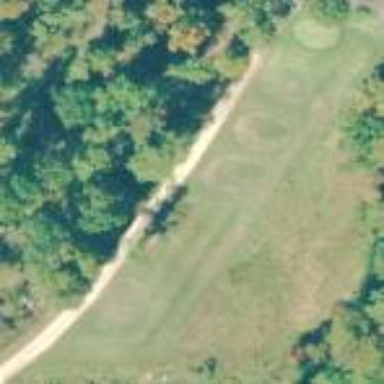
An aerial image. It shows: Rough grassy area used for golf.